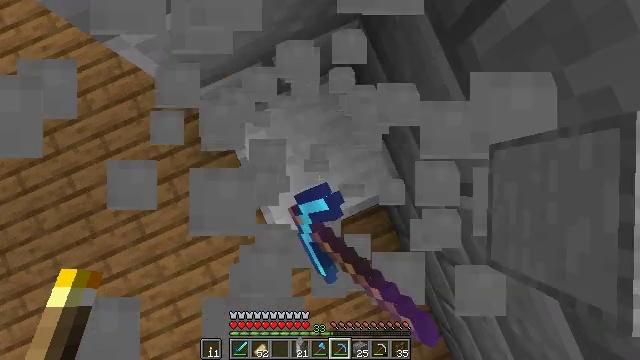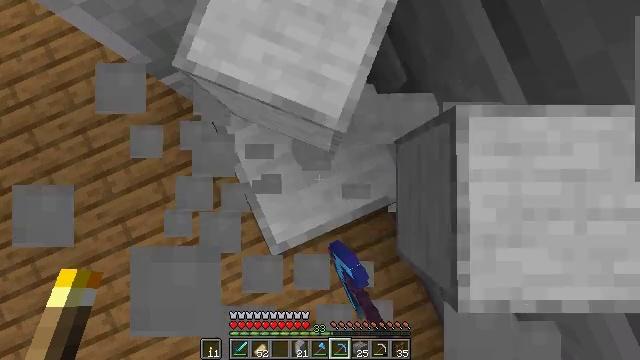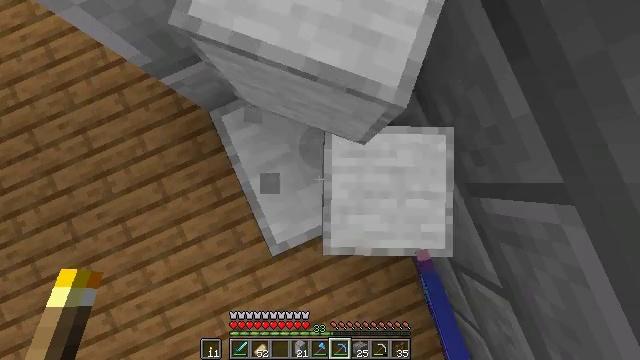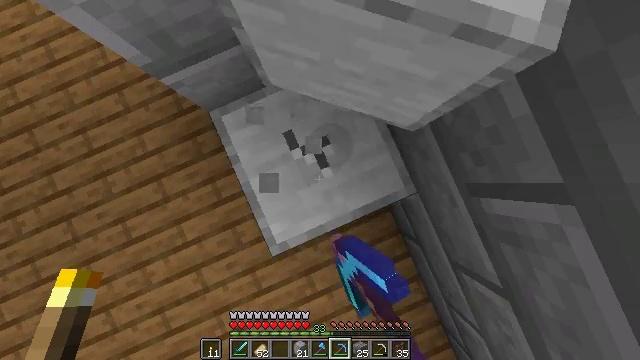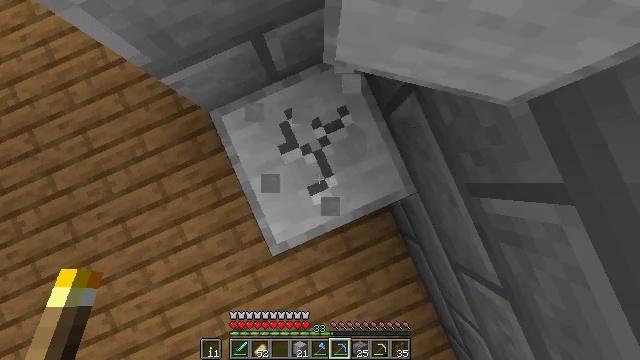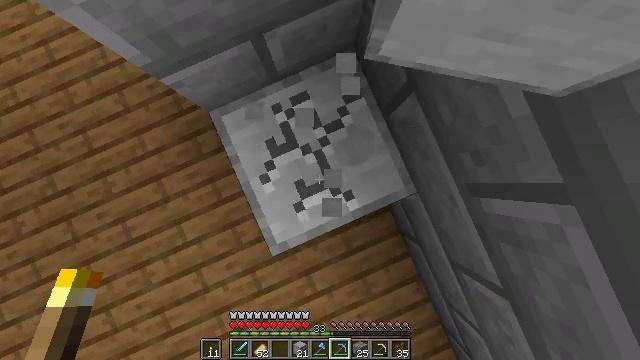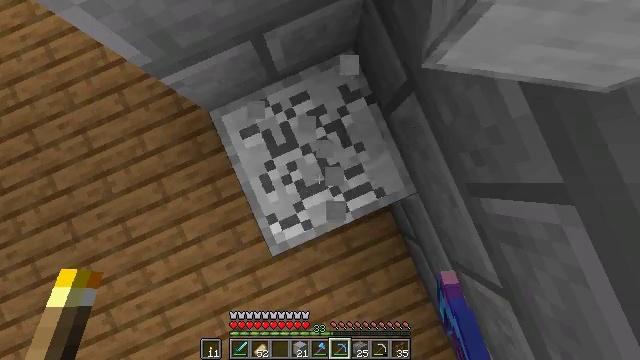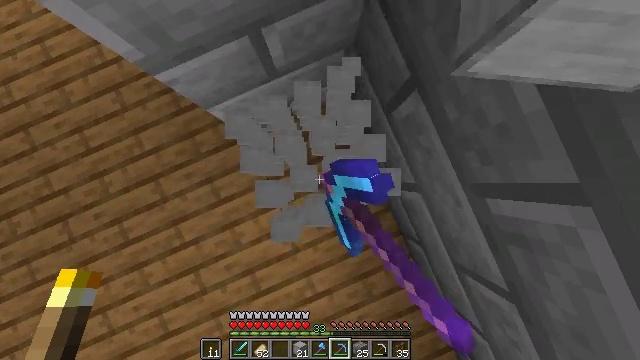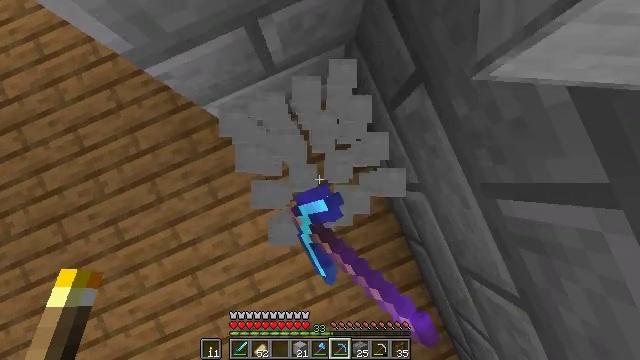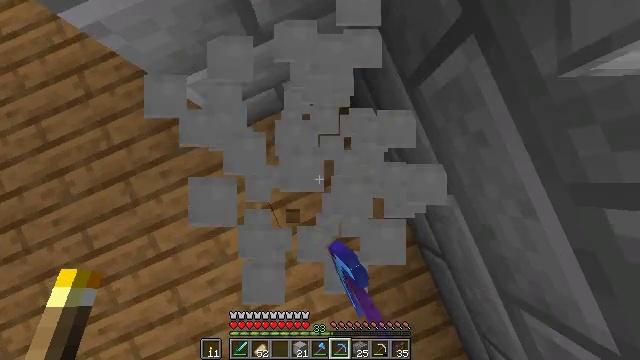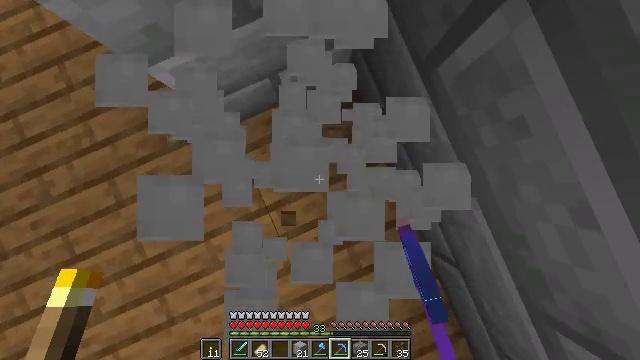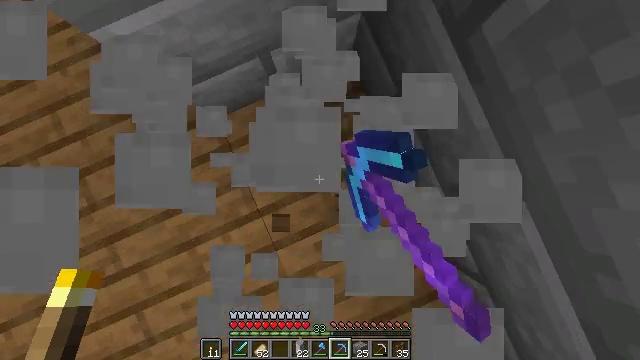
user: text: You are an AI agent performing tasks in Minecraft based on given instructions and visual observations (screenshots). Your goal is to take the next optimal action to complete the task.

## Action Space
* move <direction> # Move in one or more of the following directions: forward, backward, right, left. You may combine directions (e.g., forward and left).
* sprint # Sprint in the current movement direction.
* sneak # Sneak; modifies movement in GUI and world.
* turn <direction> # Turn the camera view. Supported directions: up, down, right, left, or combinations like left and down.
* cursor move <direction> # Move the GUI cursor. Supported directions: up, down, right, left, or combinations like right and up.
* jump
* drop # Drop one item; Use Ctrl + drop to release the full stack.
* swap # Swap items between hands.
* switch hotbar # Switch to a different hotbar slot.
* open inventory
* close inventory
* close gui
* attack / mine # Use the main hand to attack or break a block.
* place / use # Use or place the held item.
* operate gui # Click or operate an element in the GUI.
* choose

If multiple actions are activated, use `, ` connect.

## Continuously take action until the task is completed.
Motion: motion action
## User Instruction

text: Mine the smooth stone.
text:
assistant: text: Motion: attack / mine
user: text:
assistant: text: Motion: attack / mine
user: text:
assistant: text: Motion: attack / mine
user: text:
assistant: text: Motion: attack / mine
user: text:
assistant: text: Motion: attack / mine
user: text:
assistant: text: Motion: attack / mine
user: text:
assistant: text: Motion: attack / mine
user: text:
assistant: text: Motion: attack / mine
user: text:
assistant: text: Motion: attack / mine
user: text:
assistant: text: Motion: attack / mine
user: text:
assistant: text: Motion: attack / mine
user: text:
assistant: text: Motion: attack / mine